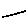
Label: line